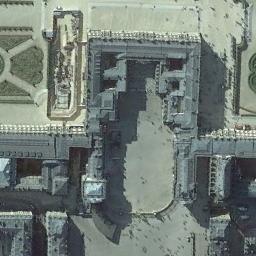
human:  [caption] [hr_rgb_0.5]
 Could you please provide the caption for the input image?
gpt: There are several buildings of different shapes in the palace .

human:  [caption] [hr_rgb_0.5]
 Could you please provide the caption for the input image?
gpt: The palace is on the open place .

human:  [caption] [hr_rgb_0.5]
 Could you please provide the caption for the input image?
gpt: The central part of the palace is a circular building .

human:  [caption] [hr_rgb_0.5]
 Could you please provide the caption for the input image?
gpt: The dark gray palace has some palaces, A park and a square .

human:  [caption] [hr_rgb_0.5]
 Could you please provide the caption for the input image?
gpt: There are open squares beside the black palace .